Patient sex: M
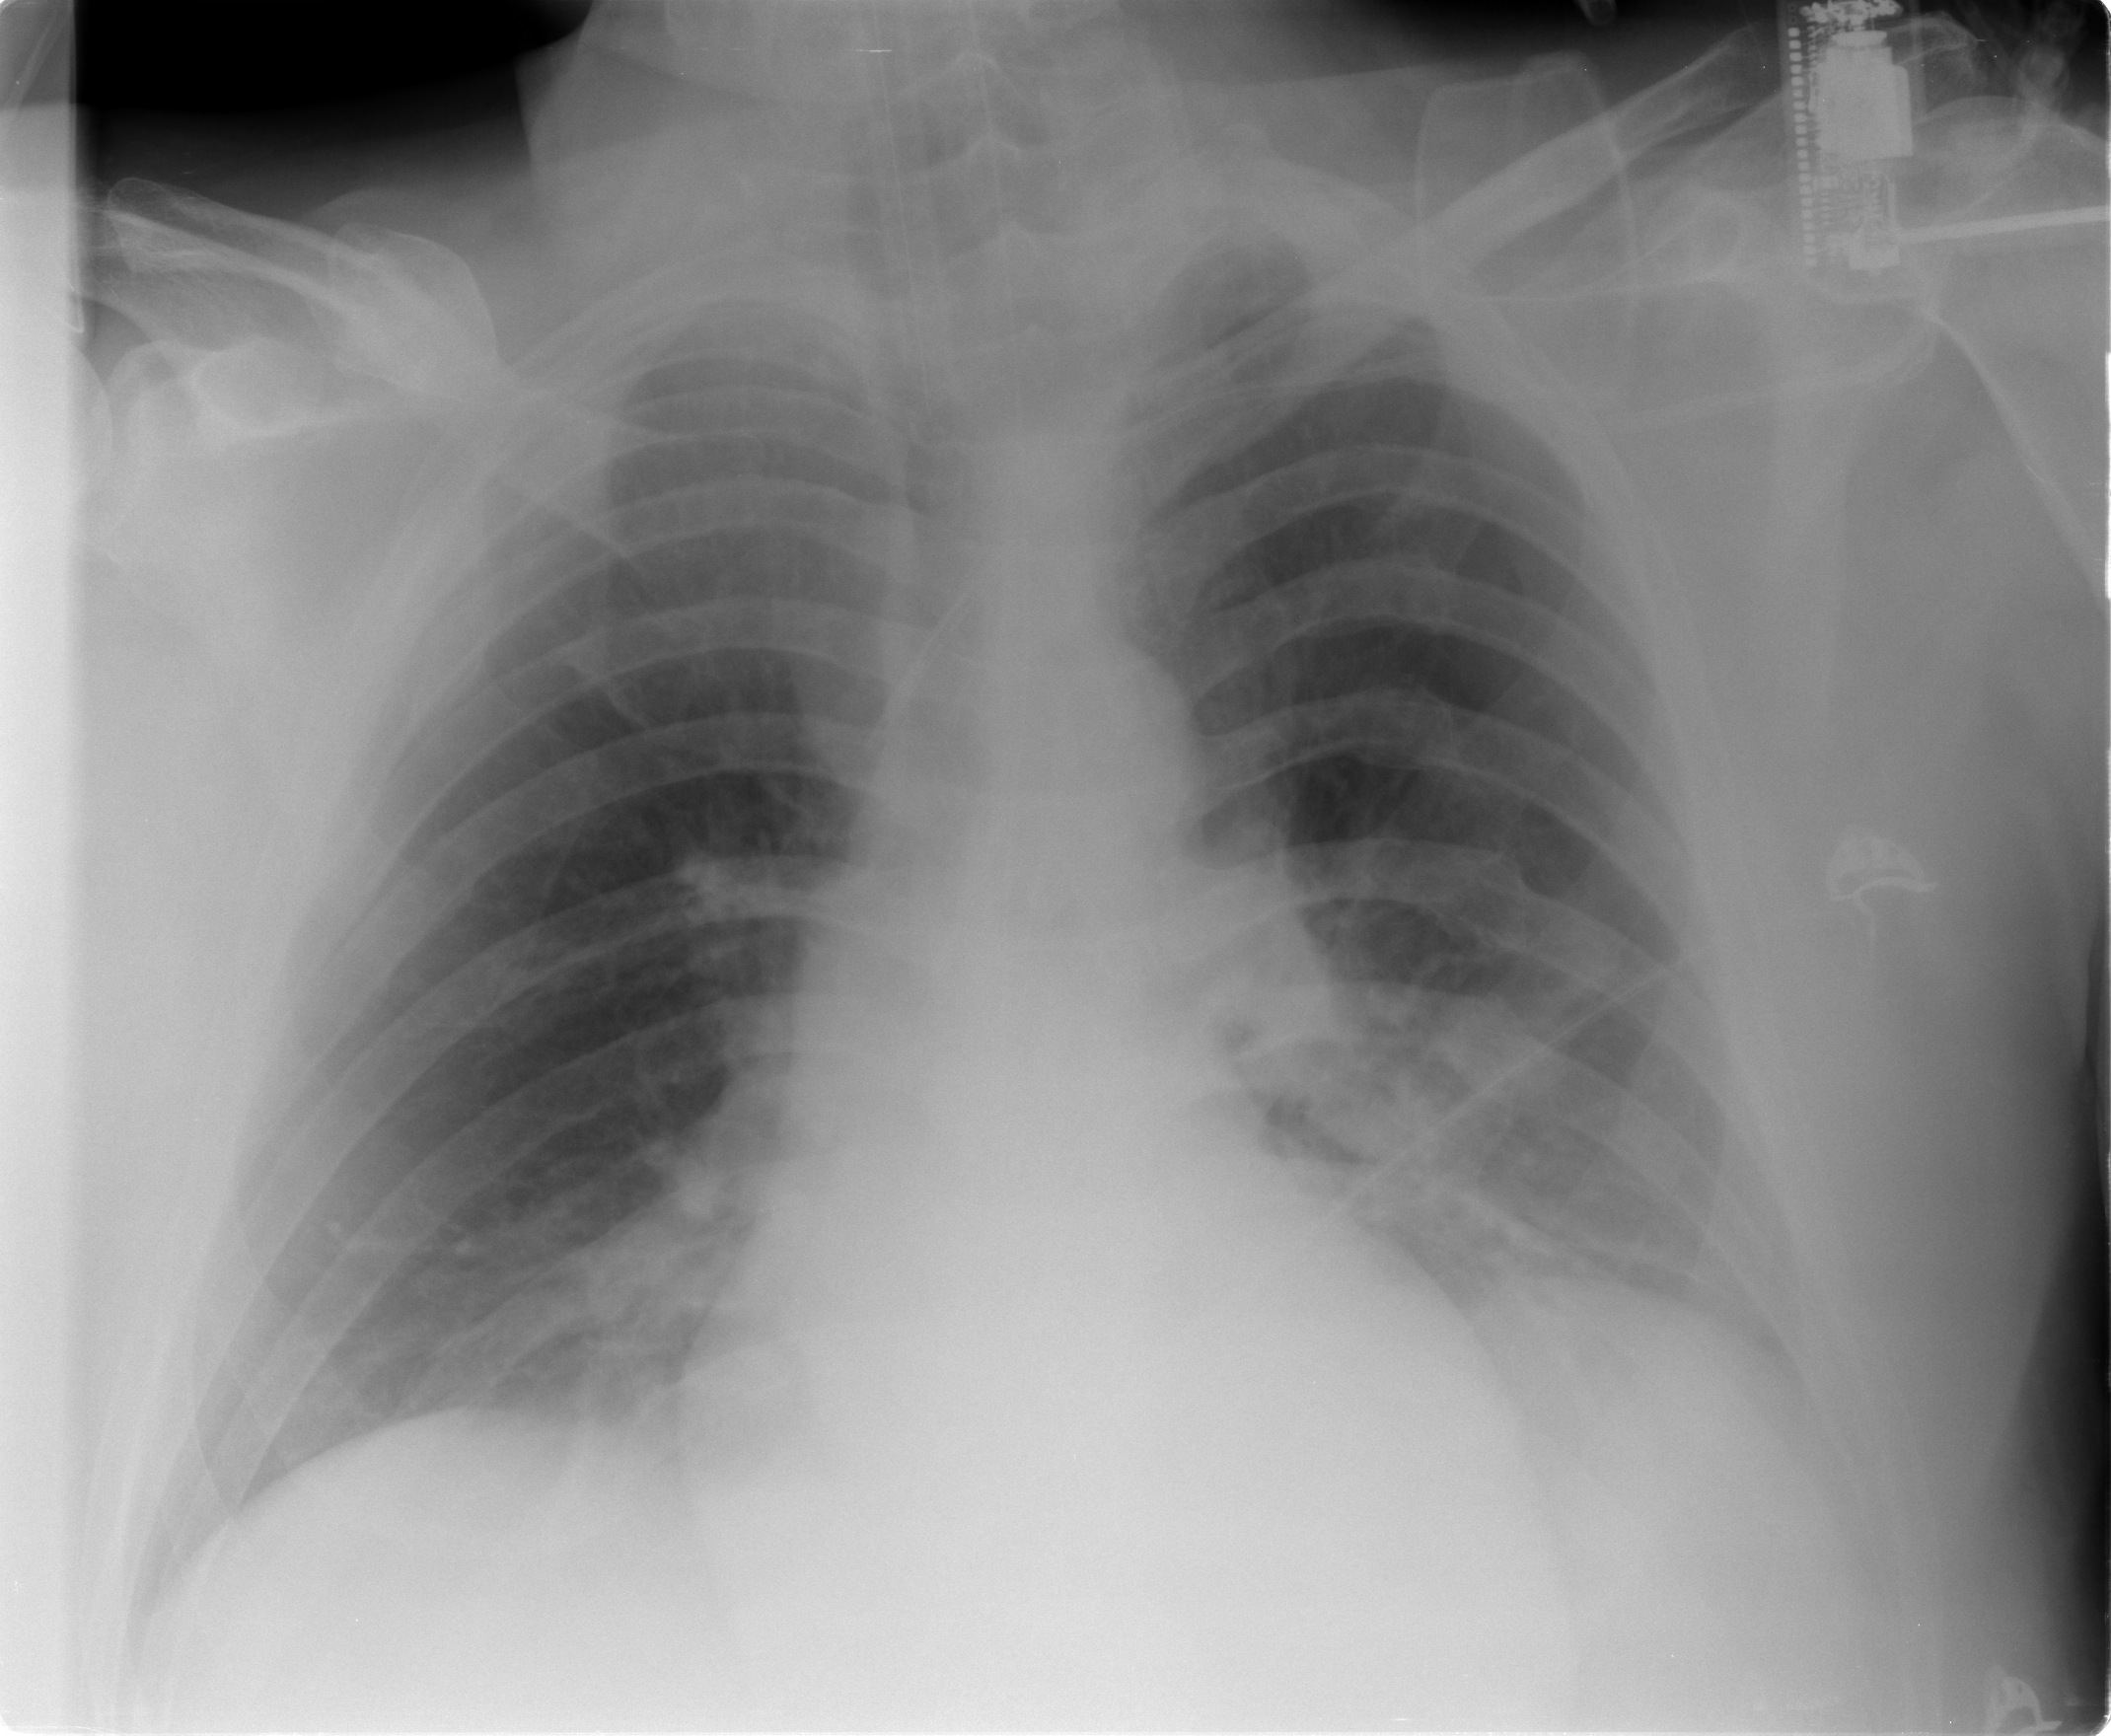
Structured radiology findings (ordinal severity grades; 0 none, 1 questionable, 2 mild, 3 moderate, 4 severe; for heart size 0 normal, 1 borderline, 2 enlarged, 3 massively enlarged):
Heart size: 0
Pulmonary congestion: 0
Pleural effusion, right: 0
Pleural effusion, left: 2
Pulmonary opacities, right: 0
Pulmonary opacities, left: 0
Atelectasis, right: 0
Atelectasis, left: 1